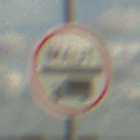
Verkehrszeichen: Mautpflicht
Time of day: Midday
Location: Outdoor (RoadRail)
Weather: PartlyCloudy
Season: NotSpecified
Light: Natural